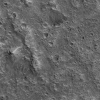
Atmospheric dust classification: not_dusty